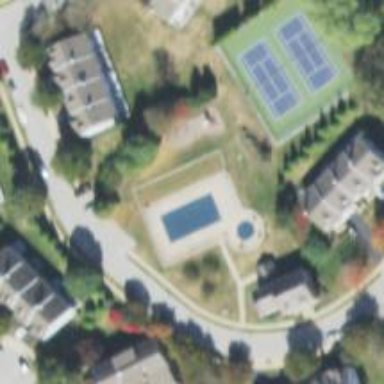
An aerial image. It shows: Tennis court on the leisure land pitch.